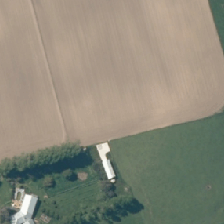
Land cover: shortrotation_cropland